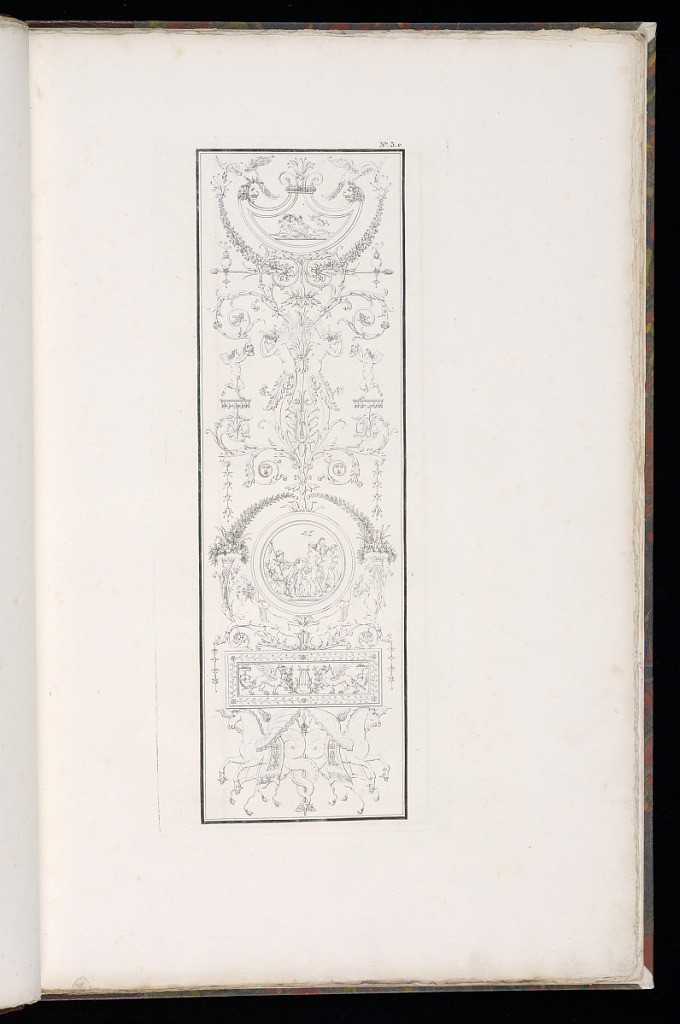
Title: Arabesque Ornament Design
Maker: Charles Normand, French, 1765 – 1840
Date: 1787–95
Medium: Etching on laid paper
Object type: Print
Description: A vertical plate with an arabesque ornament design featuring Neoclassical style motifs, festoons of flowers and leaves, scrolling foliage and acanthus leaves, fleurons, rosettes, masks, baskets of flowers, mythological creatures and figures, owls, birds, putti, winged horses, a frieze with griffins and a lyre and central roundel with figures. The plate is numbered.